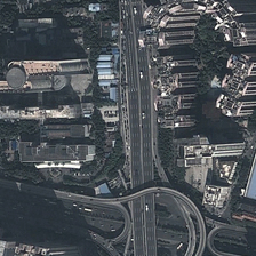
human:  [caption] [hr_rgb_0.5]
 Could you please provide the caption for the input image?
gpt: The circular advertisement is close to the expressway.

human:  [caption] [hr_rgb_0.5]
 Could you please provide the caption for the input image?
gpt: in this commercial area a bustling overpass stands .

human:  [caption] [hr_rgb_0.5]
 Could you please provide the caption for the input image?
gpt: The circular advertisement is beside the highway.

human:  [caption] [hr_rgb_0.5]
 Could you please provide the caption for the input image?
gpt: at one corner of this four loop flyover  a series of high rise buildings is built  making up a shape of arc .

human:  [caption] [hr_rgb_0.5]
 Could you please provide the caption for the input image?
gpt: The advertising circle is beside the highway.